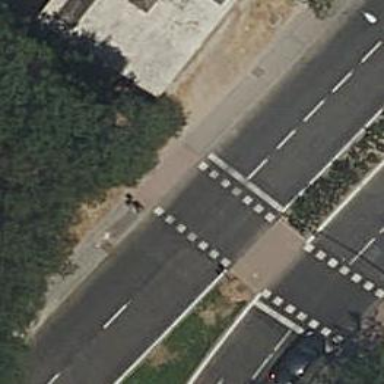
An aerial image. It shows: Road with traffic signals at crossing.